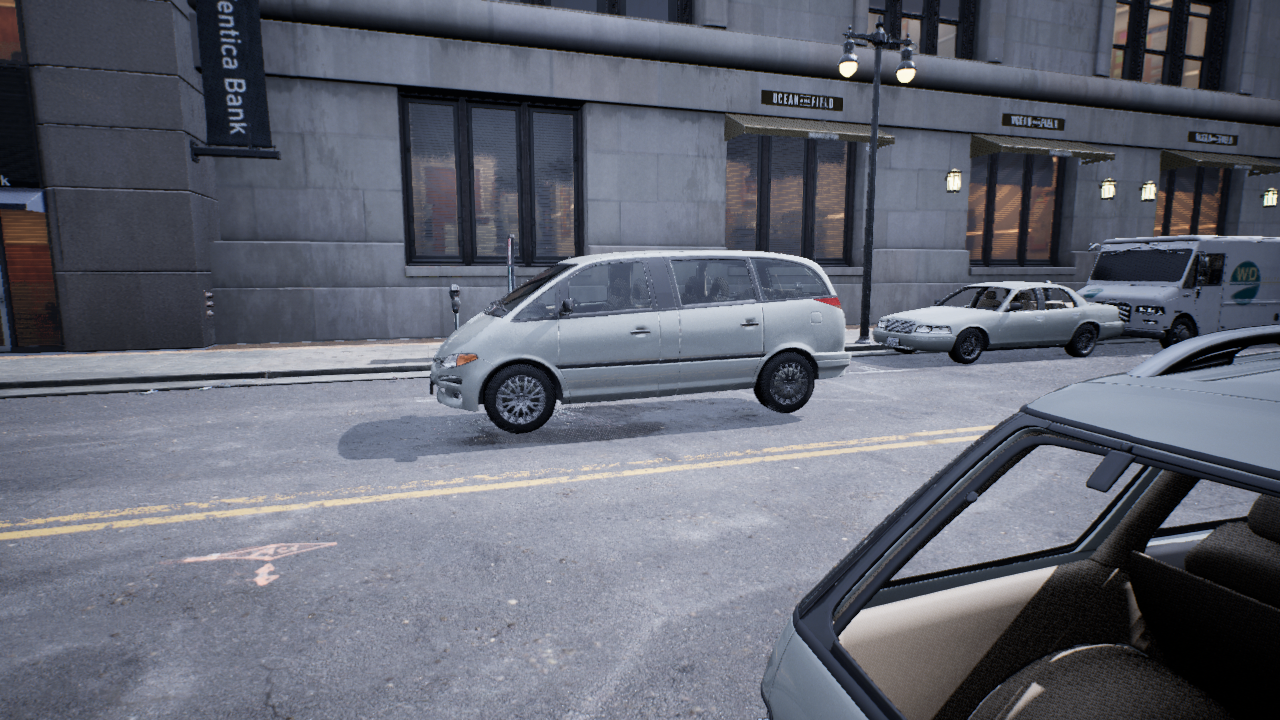
Venue: downtown
Lighting: overcast
Vehicle rig: minivan